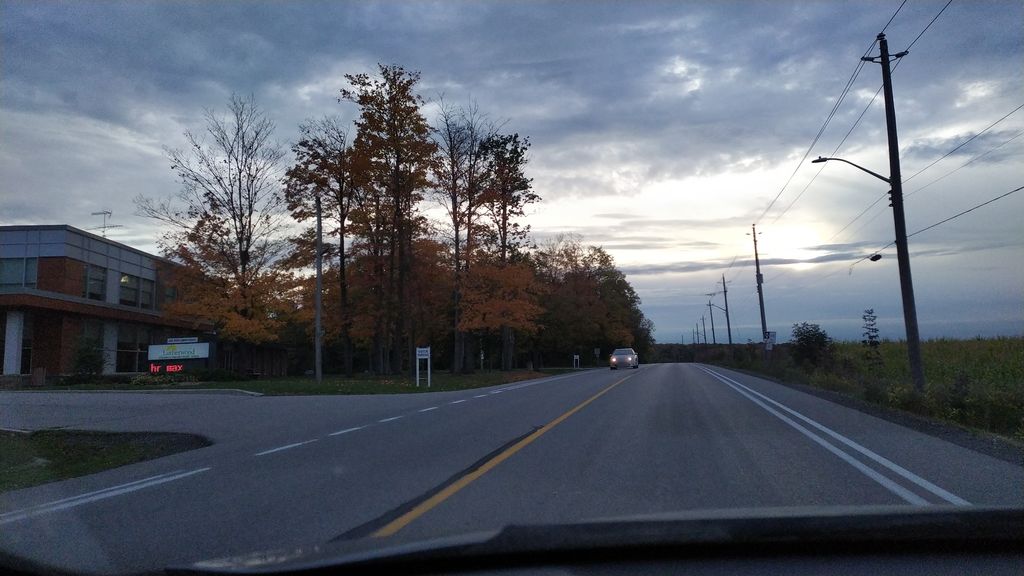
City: kitchener-waterloo